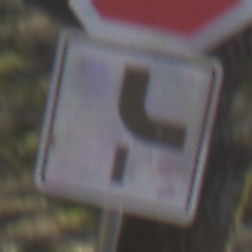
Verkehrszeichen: VerlaufVorfahrtsstrasse10
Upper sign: Stop
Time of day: MorningAfternoon
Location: Outdoor (Nature)
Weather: Clear
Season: Winter
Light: Natural